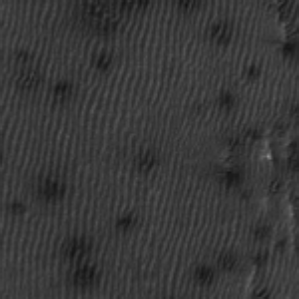
Label: frost